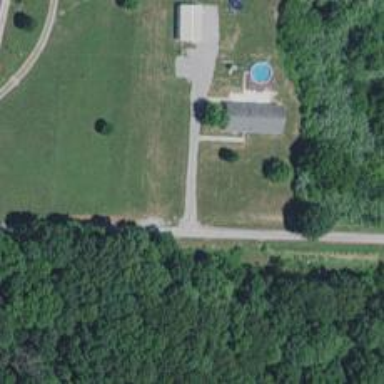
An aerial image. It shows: Driveway.